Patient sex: M
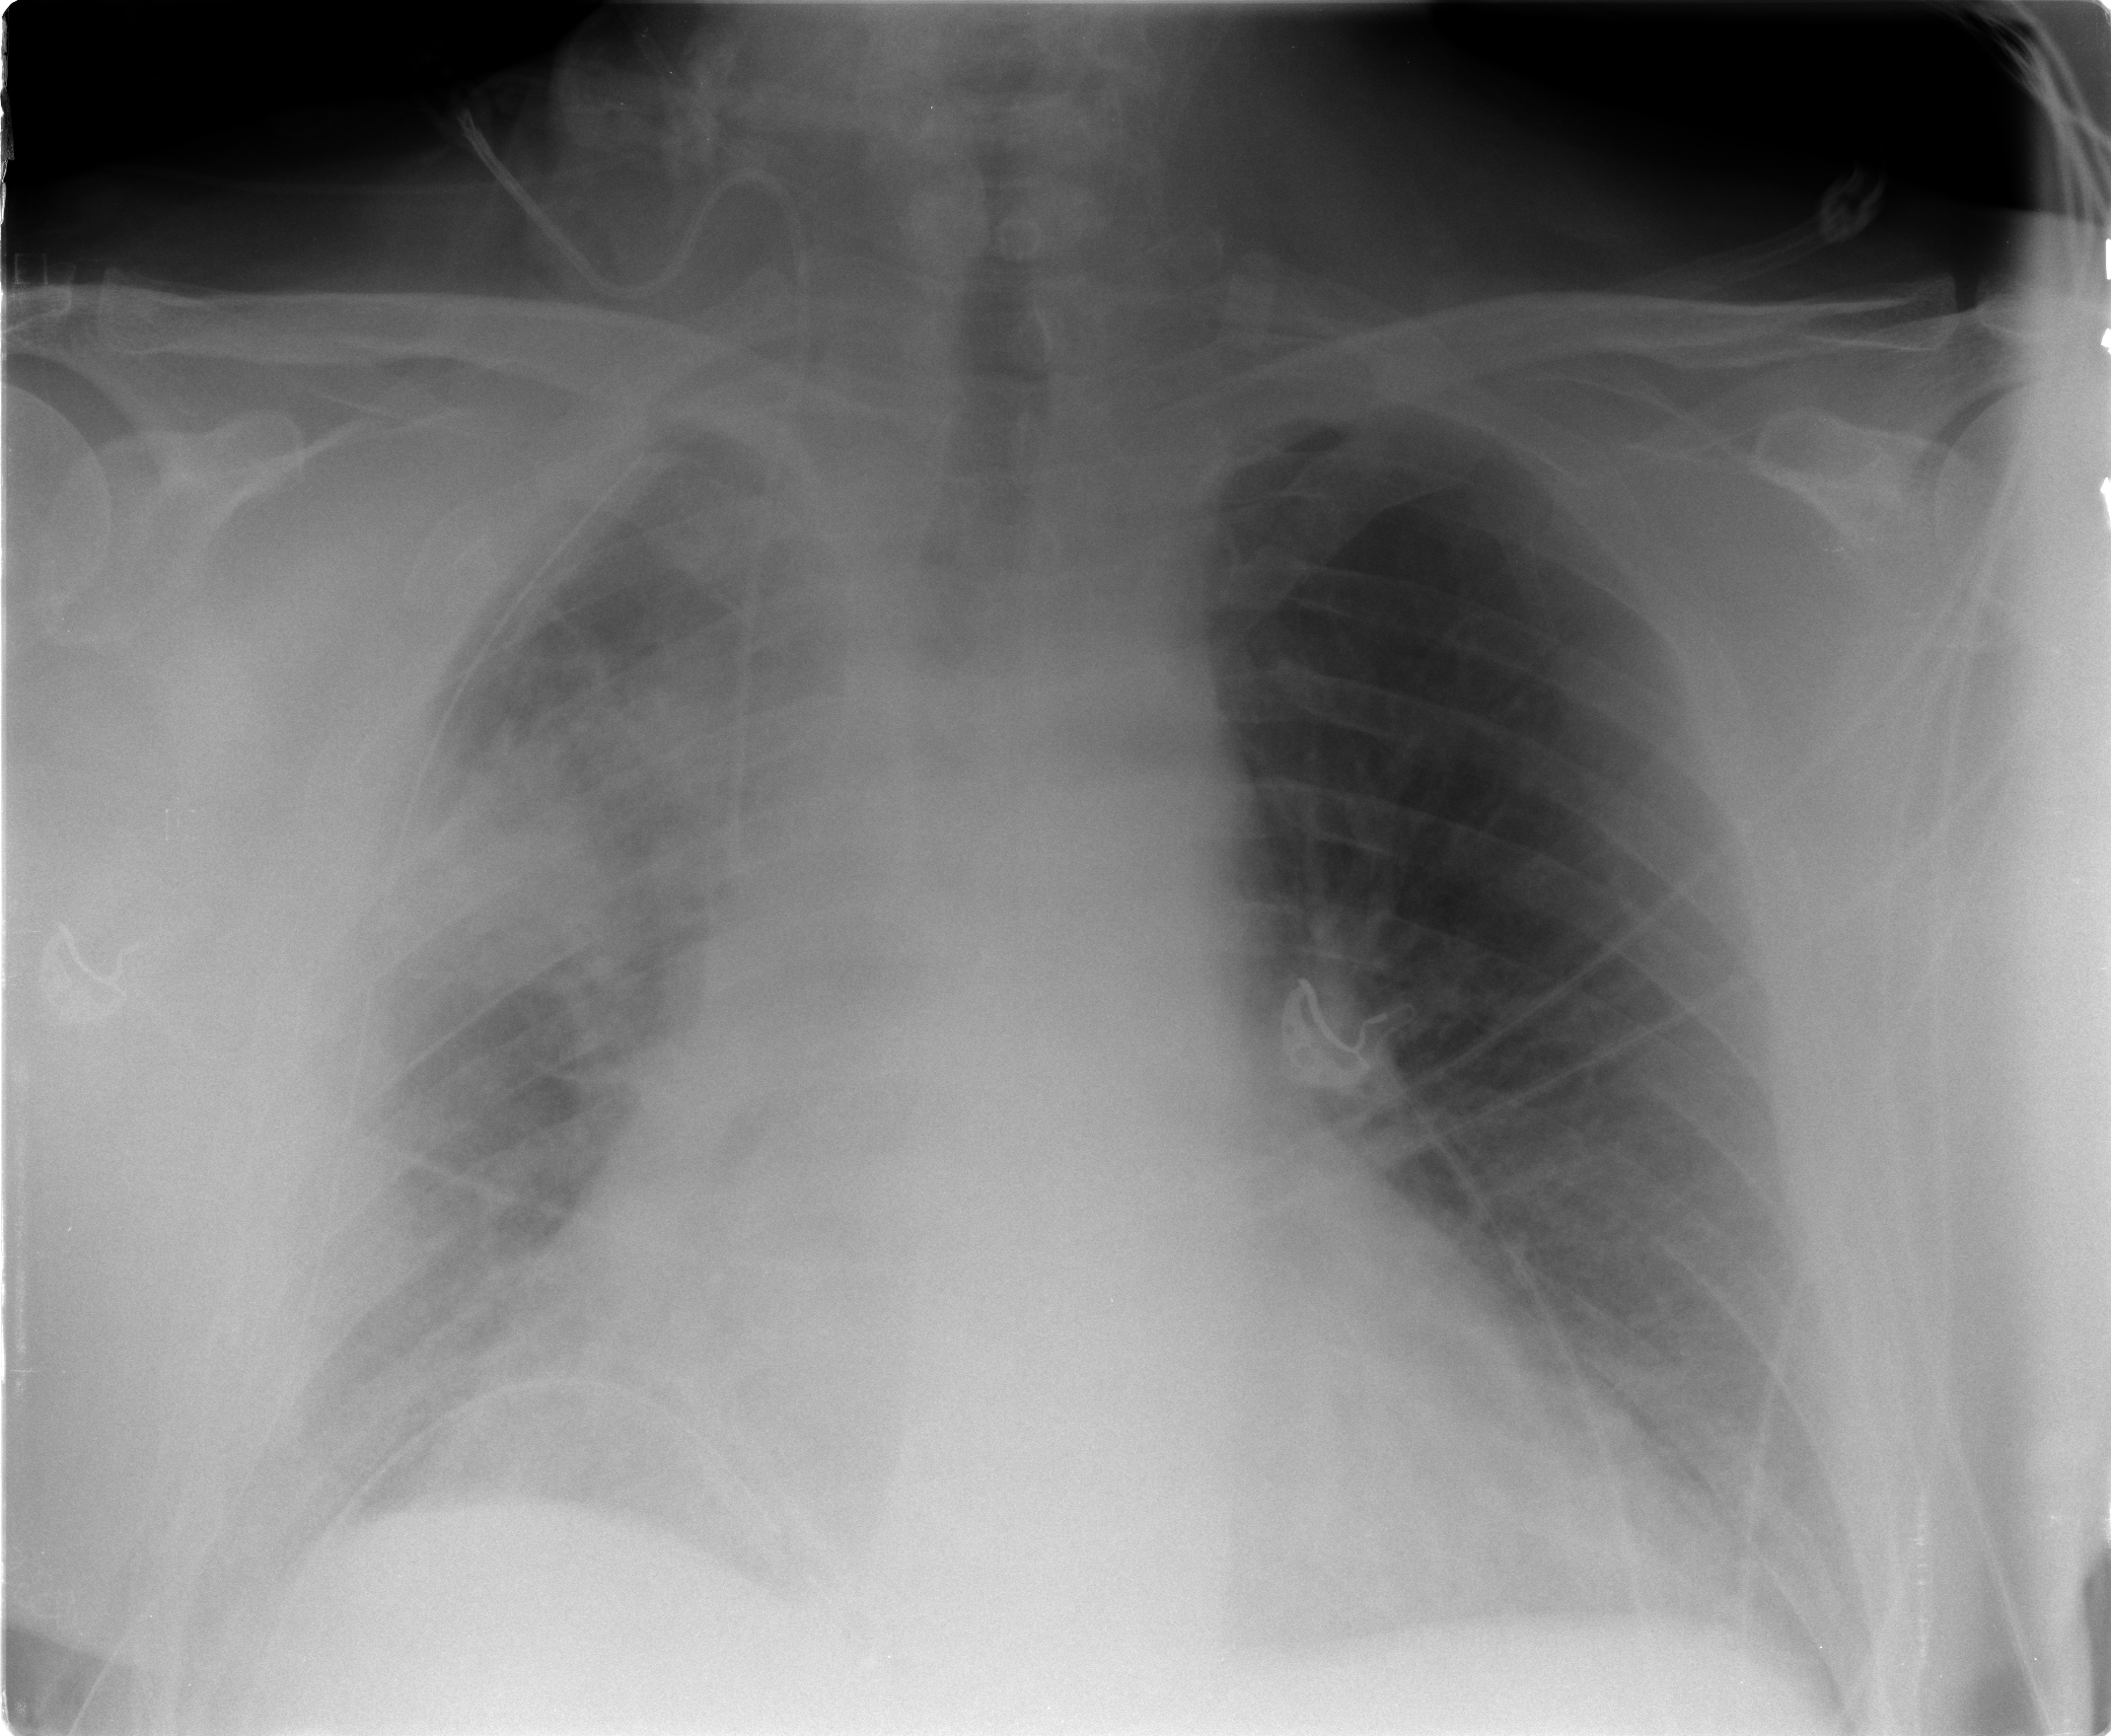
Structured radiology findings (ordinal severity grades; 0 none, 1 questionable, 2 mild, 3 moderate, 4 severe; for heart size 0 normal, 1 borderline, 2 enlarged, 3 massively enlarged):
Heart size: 2
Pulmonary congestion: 2
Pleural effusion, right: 2
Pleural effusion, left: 1
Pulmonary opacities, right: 3
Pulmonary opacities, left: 2
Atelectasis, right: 3
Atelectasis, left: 2